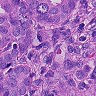
Metastatic tissue present: yes